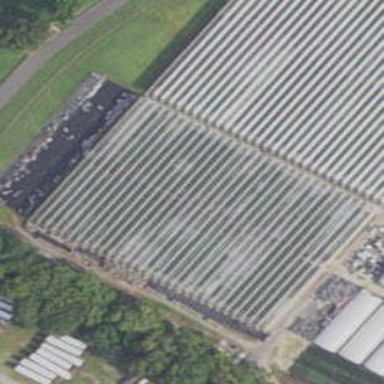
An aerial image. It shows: Greenhouse.